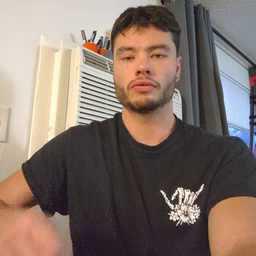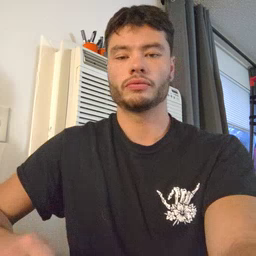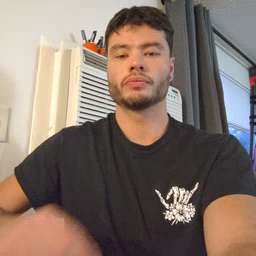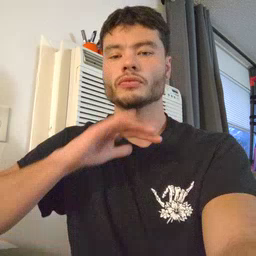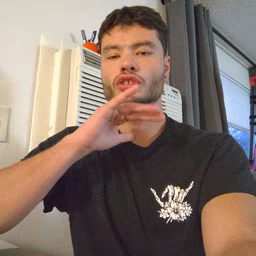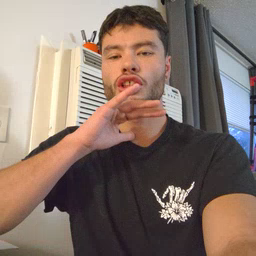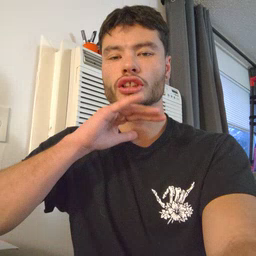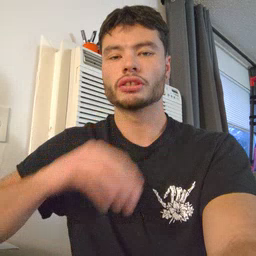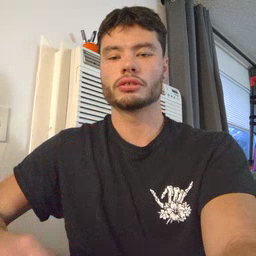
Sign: dirty